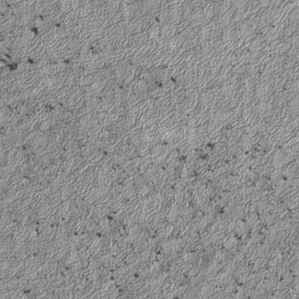
Label: frost